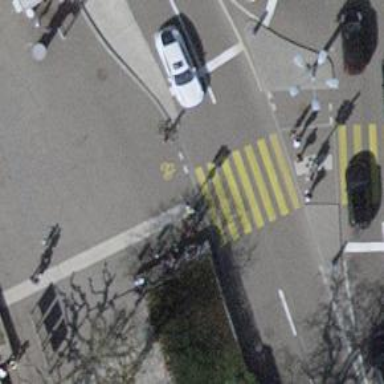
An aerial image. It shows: Bicycle repair station is available.